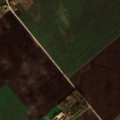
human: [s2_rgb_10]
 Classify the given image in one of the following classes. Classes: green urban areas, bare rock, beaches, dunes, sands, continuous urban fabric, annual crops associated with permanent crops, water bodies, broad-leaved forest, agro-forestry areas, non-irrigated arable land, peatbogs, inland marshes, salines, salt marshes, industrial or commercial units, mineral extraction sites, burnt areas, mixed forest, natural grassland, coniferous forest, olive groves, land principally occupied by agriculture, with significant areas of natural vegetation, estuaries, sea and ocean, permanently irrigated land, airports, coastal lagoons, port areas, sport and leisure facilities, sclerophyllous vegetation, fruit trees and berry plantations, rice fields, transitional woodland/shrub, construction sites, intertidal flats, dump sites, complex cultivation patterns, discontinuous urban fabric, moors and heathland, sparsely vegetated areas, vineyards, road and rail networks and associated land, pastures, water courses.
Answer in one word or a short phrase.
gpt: non-irrigated arable land